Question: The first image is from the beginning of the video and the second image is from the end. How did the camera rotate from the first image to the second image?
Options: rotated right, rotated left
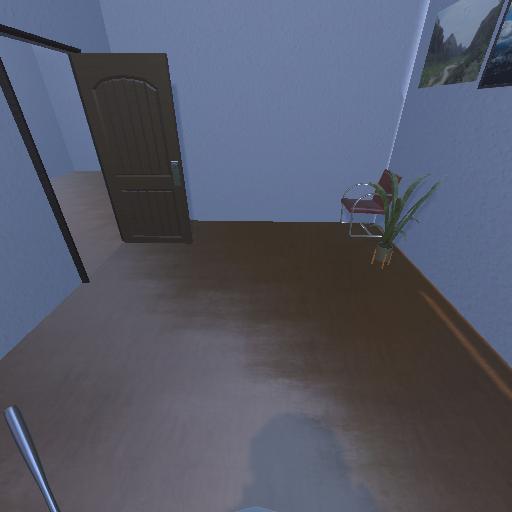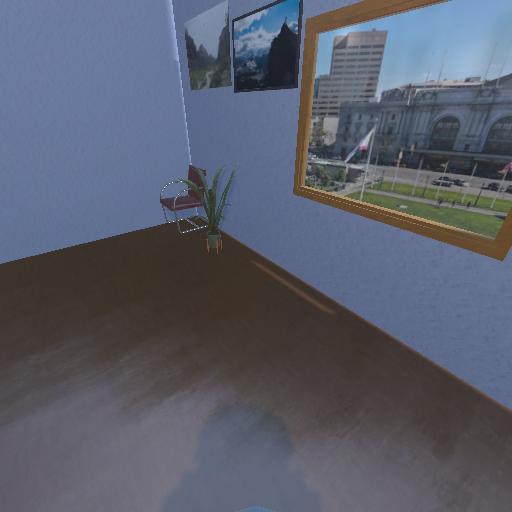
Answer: rotated right